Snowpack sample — Loveland Pass, Silver Plume, Colorado, USA (12/14/25, 10:50 AM MST)
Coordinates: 39.664, -105.882
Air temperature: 36 °F
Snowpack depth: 67 cm
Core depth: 10 cm
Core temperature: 50 °F
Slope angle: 6°, slope face: 326°
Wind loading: low
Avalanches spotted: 0
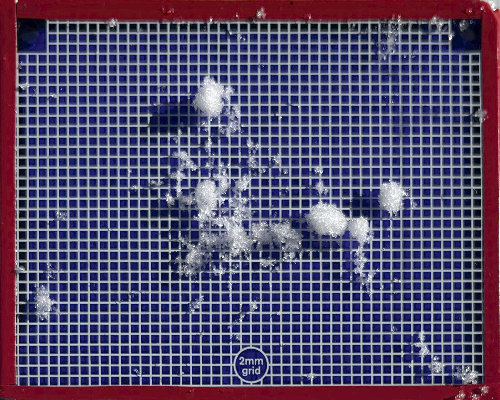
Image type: profile
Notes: No avalanches spotted, very late start to the season with minimal snowpack